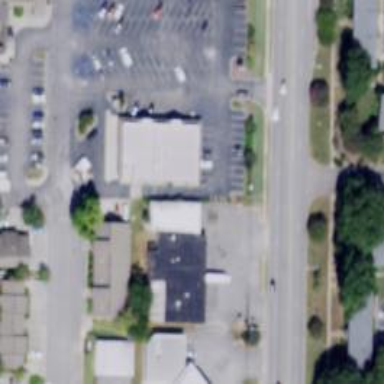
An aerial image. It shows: Pharmacy providing healthcare services.